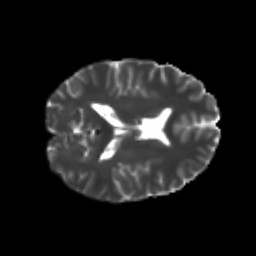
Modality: T2w
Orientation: axial
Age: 22
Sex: female
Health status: healthy
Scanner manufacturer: philips
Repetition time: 7.385 s
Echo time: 0.08599 s